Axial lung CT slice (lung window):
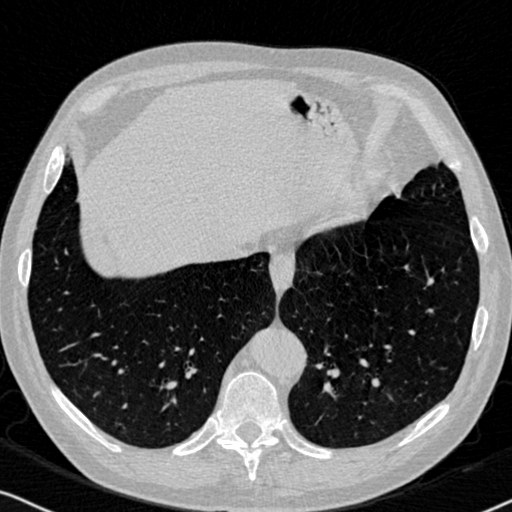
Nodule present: no